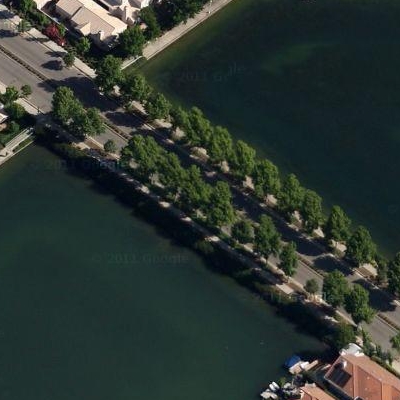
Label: RiverLake